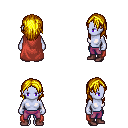
a pixel art fantasy rpg character, female body template, dark elf, purple skin, maroon cape, magenta pants, blonde long hairstyle, maroon shoes, four views (front, back, left, right), 2x2 character sprite sheet, small pixel art, hard edges, no anti-aliasing